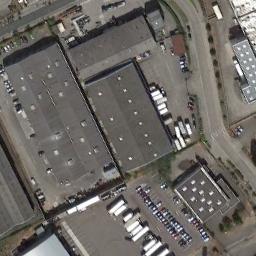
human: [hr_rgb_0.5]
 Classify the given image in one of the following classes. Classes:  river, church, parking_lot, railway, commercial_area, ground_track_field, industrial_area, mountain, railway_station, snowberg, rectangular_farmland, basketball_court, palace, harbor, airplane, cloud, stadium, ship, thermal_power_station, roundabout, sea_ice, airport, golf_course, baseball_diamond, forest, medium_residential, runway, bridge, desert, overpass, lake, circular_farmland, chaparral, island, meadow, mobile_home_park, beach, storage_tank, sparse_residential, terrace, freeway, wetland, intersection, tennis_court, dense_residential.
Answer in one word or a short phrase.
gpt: industrial_area